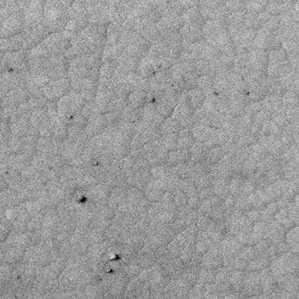
Label: frost